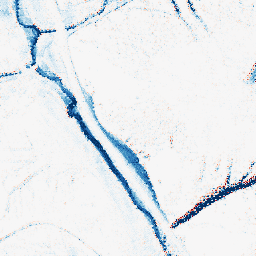
Category: morphological
Decomposition family: morphological_ellipse
Decomposition parameters: operation: closing
width: 10
height: 20
Upsampling method: regularized
Upsampling parameters: scale: 2
lambda_reg: 0.1
Upsampling scale: 2